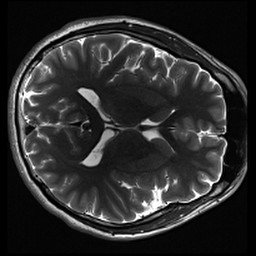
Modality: inplaneT2
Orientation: axial